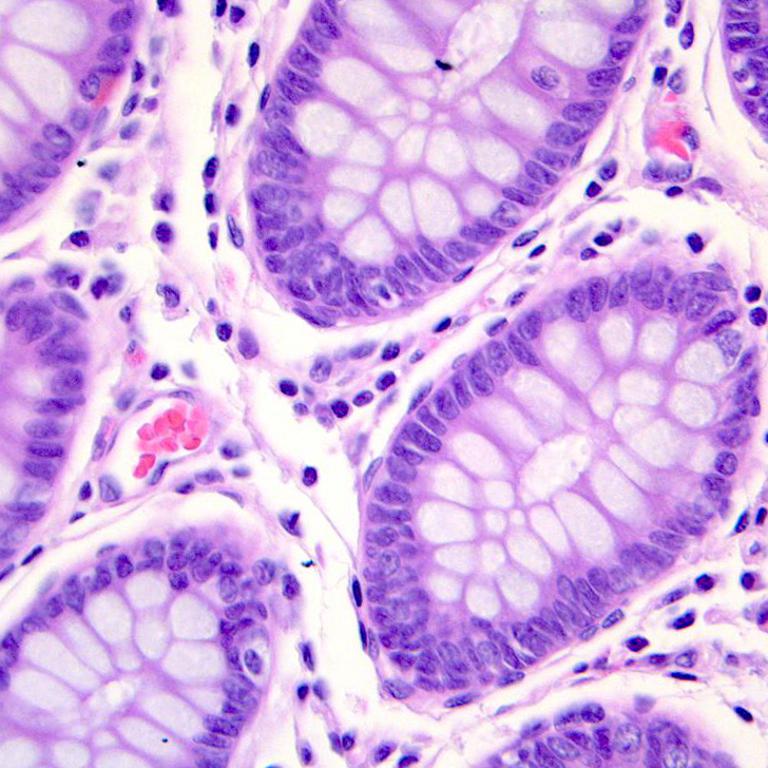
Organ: colon
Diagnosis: benign